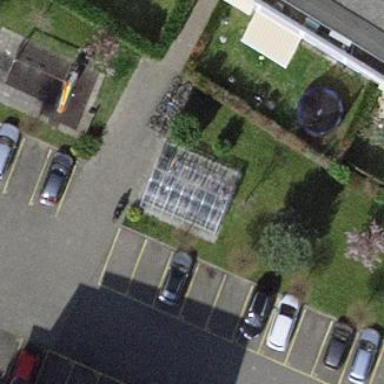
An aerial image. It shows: Bicycle parking area.